Question: While reading the <URL> documentation, I came accross the term :
> The solution is that each coroutine has its own stack and
While the notion of a is fairlly familiar, I've never encountered the term control block before. The following image may have provided some contextual (no pun intended) understanding of what a control block is

Since I can't google my way to a better explanation (the provided link to boost <URL>, could anyone provide a solid definition and explain the workings of a control block?
thanks
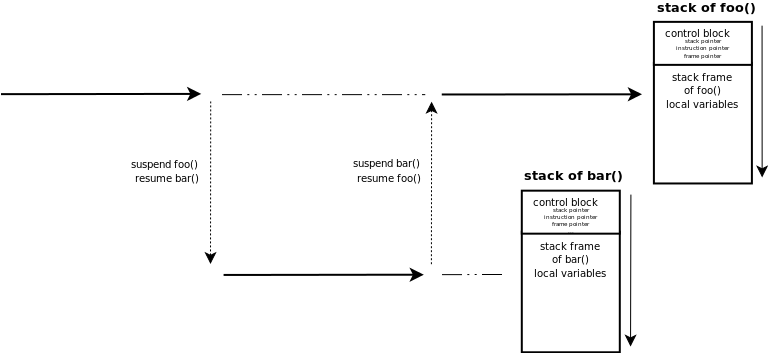
Answer: The term dates back to the Process Control Block from IIRC CP/M, at least 4 decades. It's the block of data which describes a running context. Later on, threads got Thread Control Blocks Here the need for state meant a similar data structure, so the name Control Block makes sense. The only oddity is that usually these Control Blocks are OS structures, but boost coroutines aren't OS managed.